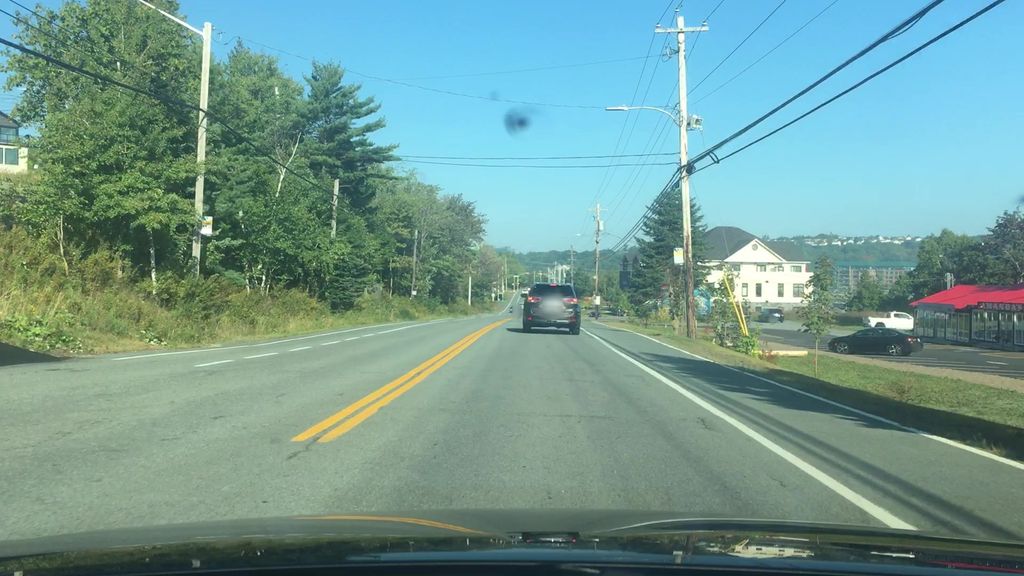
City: halifax